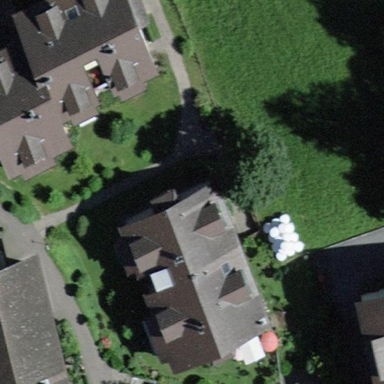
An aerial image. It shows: Residential building.